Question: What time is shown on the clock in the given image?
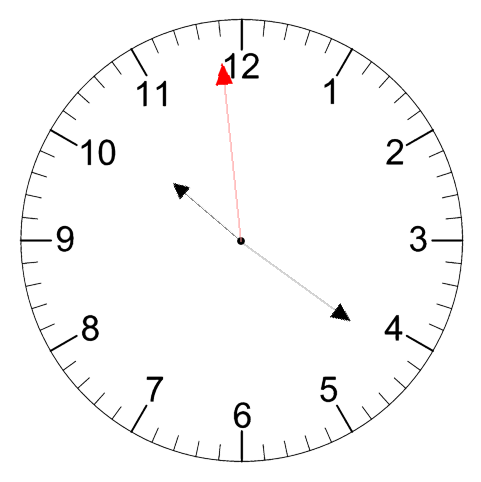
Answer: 10:20:59